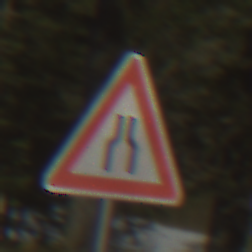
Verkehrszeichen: VerengteFahrbahn
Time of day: MorningAfternoon
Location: Outdoor (Nature)
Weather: Clear
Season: Winter
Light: Natural